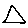
Label: triangle